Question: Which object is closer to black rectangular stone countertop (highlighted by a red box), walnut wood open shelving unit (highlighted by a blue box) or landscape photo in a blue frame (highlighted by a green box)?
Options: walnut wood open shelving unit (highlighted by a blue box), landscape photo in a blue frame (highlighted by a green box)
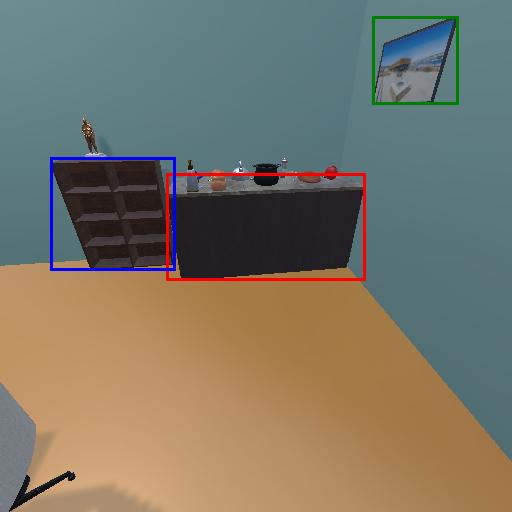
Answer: walnut wood open shelving unit (highlighted by a blue box)